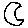
Label: moon